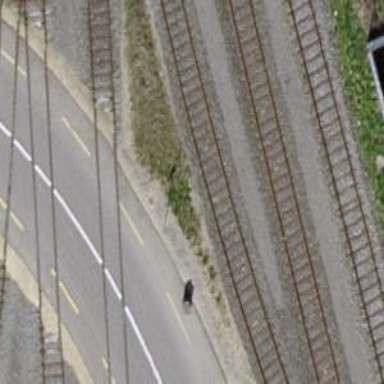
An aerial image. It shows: Single-track spur railway line.